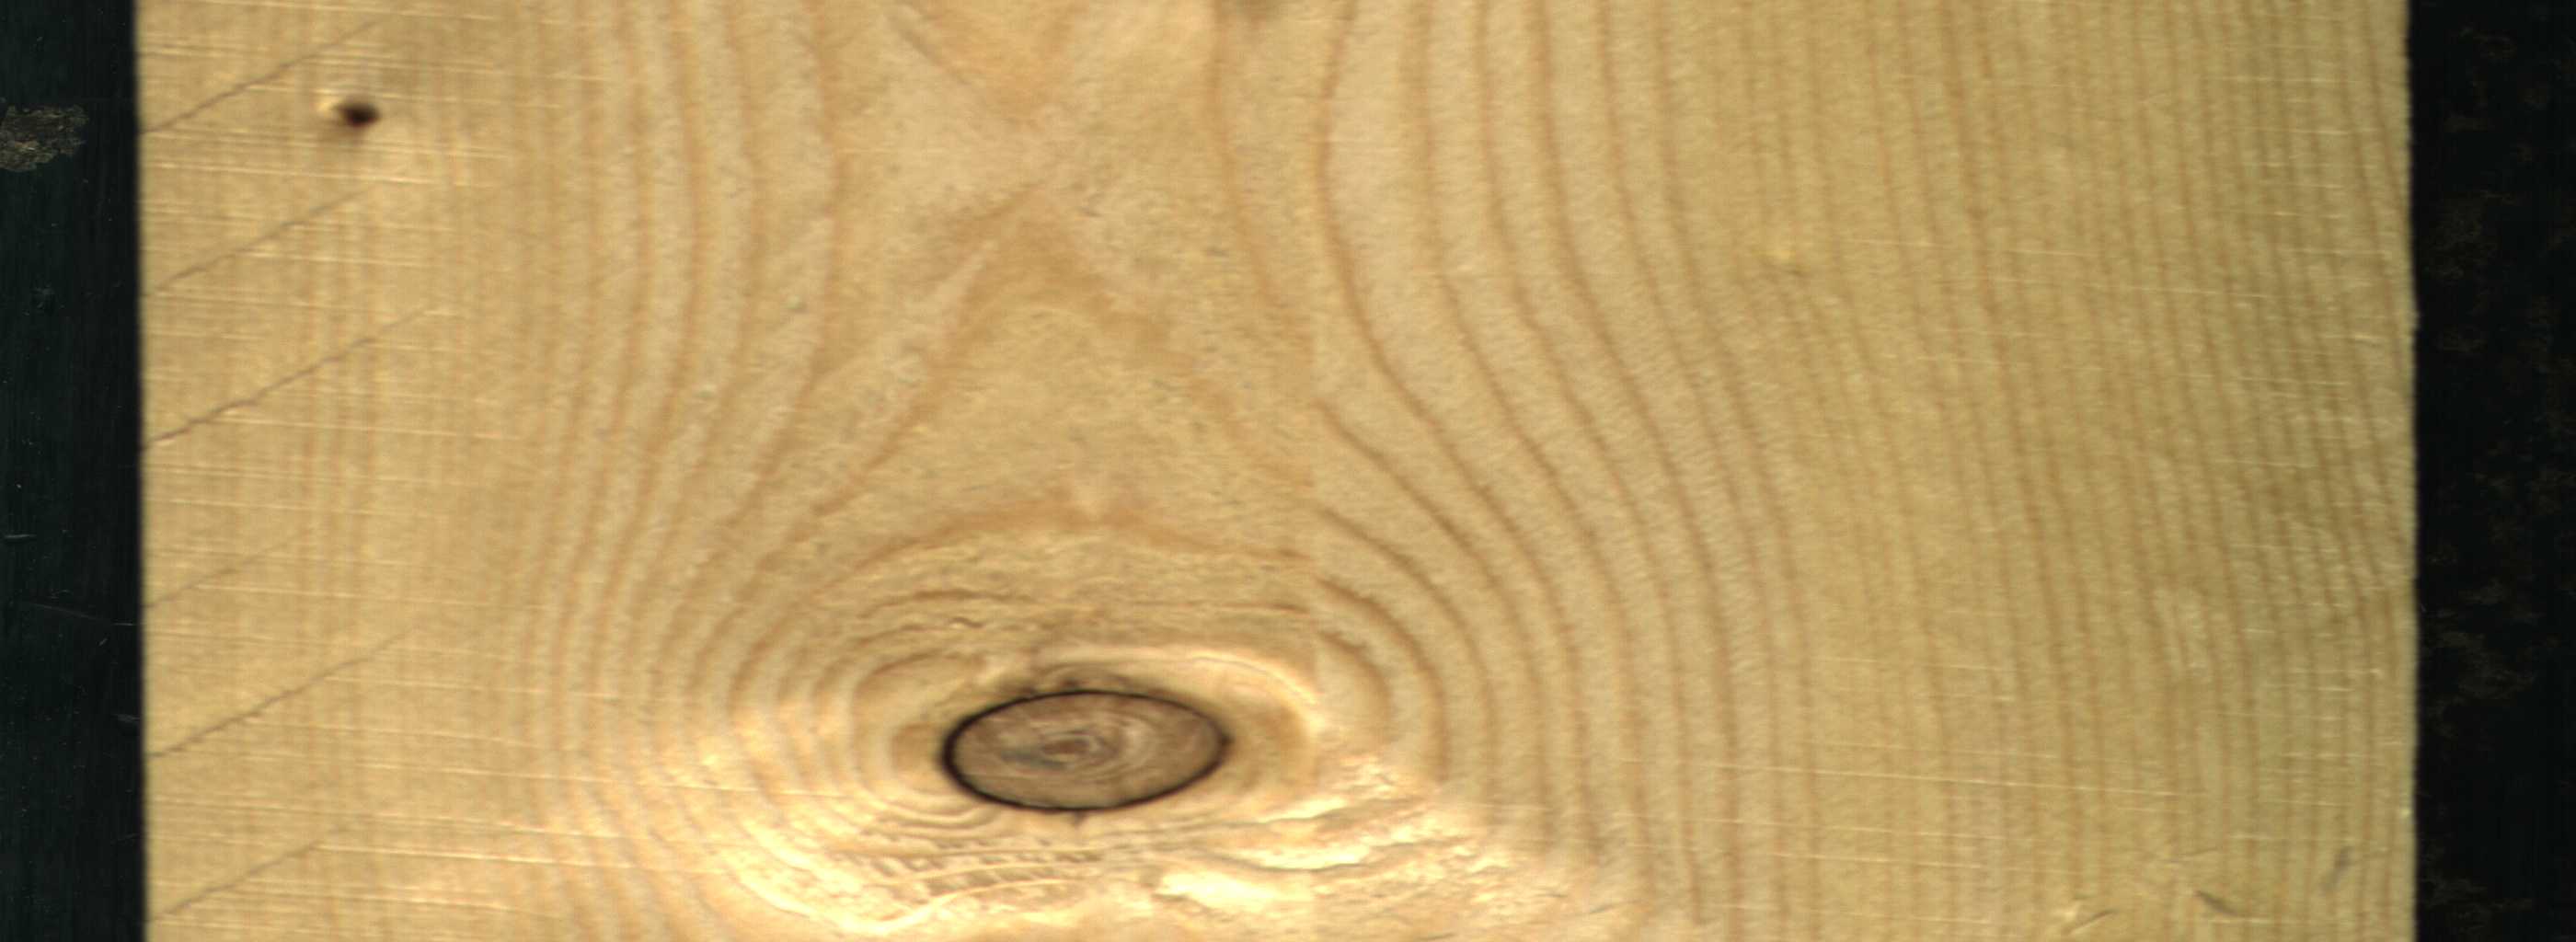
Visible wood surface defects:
Dead_Knot
Dead_Knot